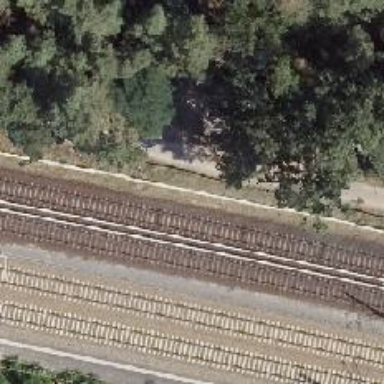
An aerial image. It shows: Electrified light rail railway.